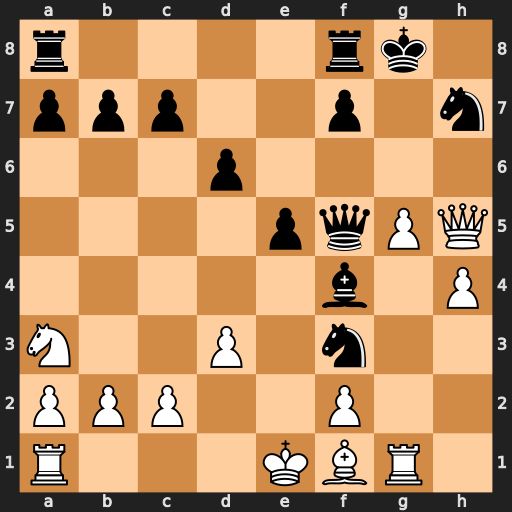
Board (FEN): r4rk1/ppp2p1n/3p4/4pqPQ/5b1P/N2P1n2/PPP2P2/R3KBR1
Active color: w
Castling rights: Q
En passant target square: -
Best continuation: Qxf3 Bd2+ Ke2 Qxf3+ Kxf3